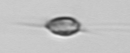
Label: Acanthoica_quattrospina